Question: So I'm testing out a site on my Nexus 4, the layout when you browse to the page on mobile looks like so:

It turns out on my phone, I can scroll or move the scroll bar down, by tapping the very edge of a screen. When I try to tap the right arrow, sometimes it will think that this is an attempt to scroll and move me down the page.
My question is, is this limited to the Nexus 4 device, Android or is it the Chrome Browser? I've tried it on both a HTC and even the Nexus 10 and it isn't possible so it seems to be localised to the Nexus 4 device. More importantly, is it possible to disable this?
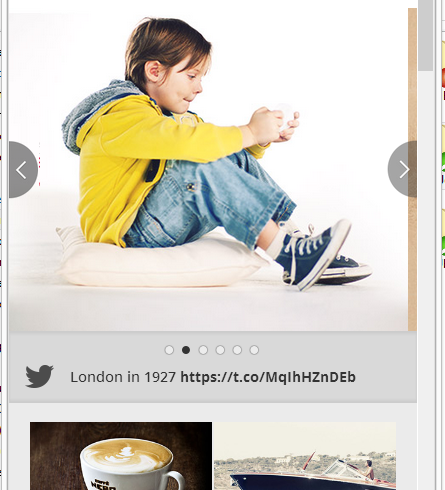
Answer: Although the scrollbar is not always visible in Chrome for Android, it is always present (when the page extends past the end of the screen) and will intercept touches on the edge of the screen.
As you scroll vertically on the Nexus, look for a gray bar on the right side. It is hidden when you are not scrolling, but it is still there and will still receive touches. The color of the scroll bar can also make it hard to see on certain backgrounds (such as the gray I see in your screenshot).
When I'm not touching the screen:

When I'm scrolling: